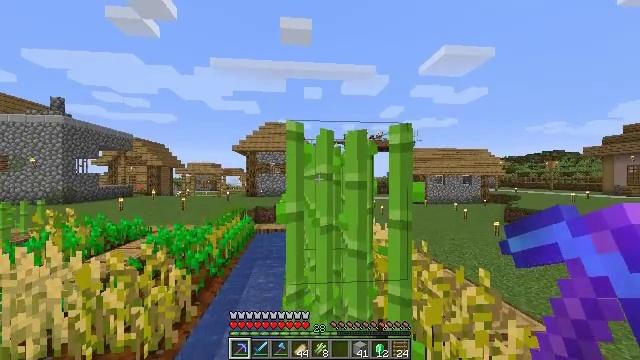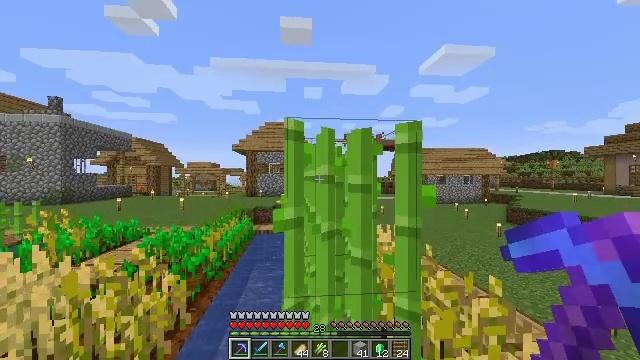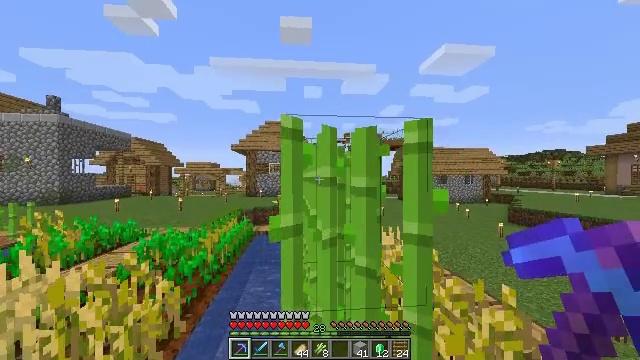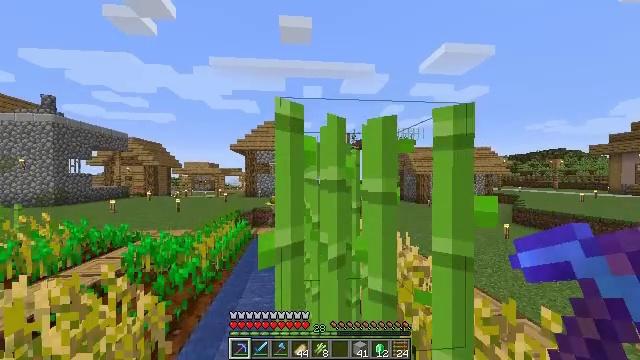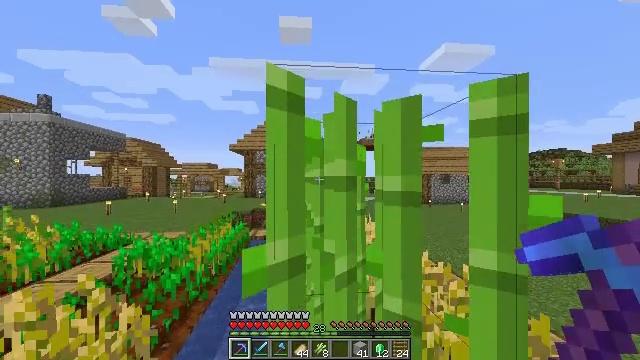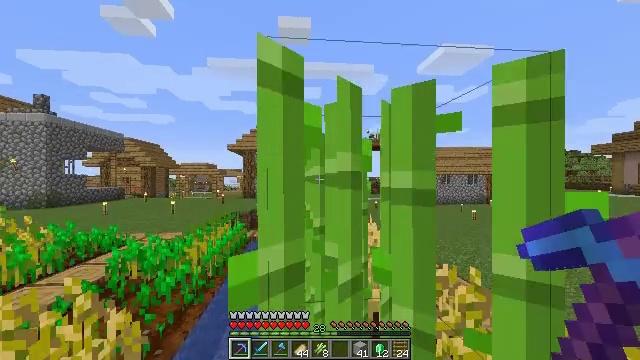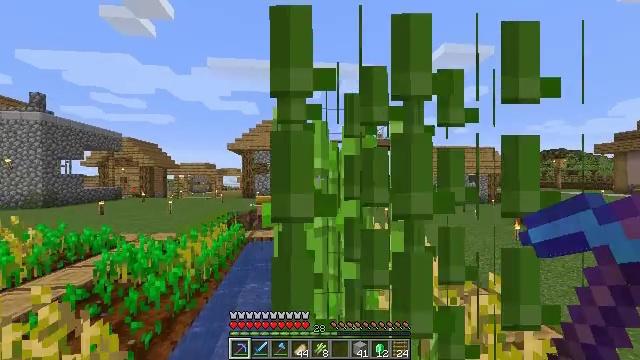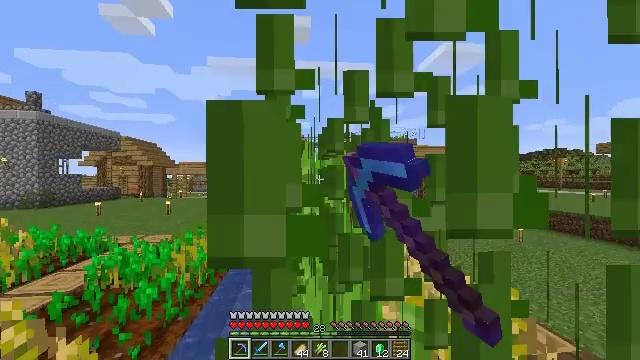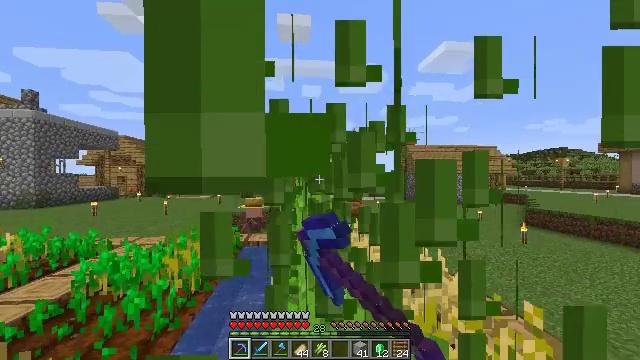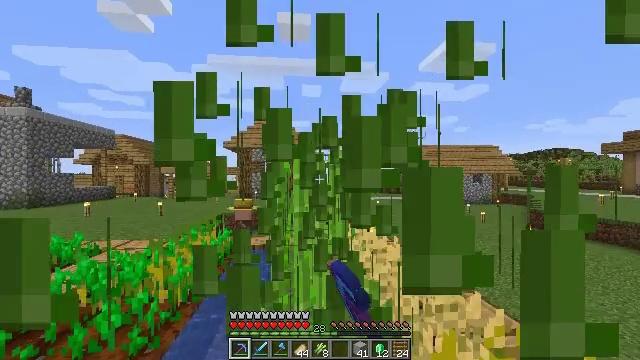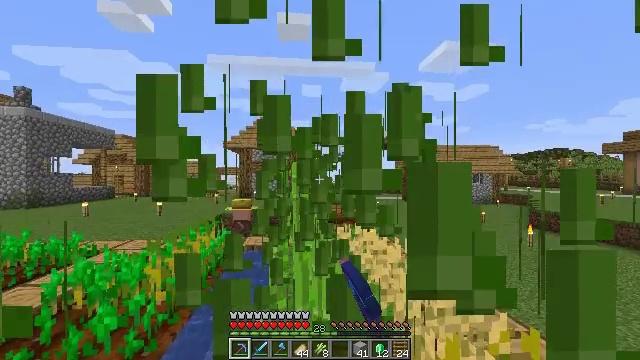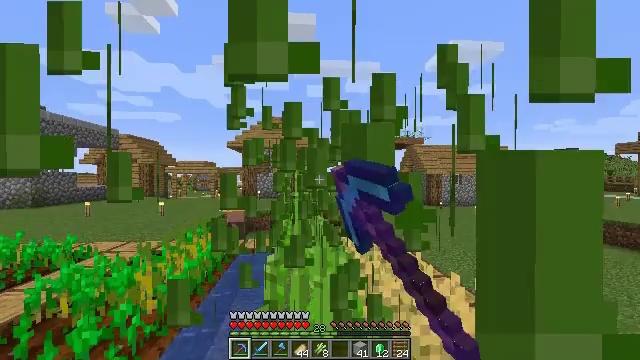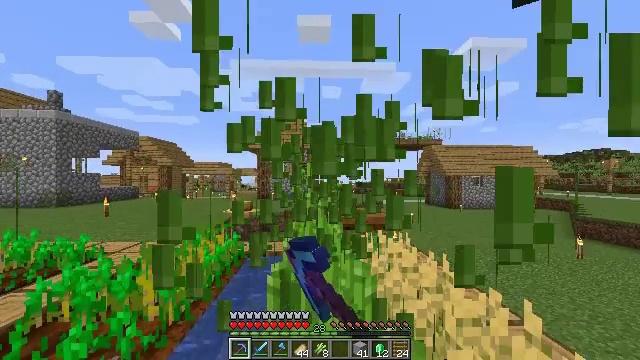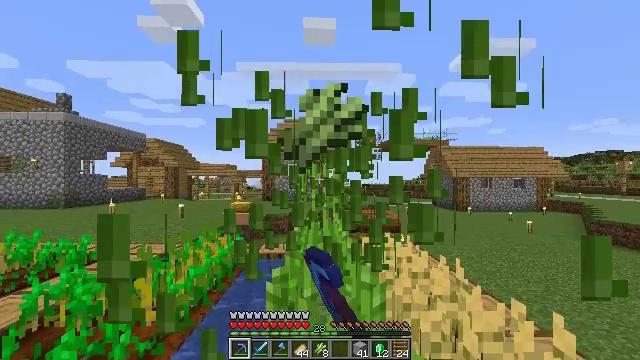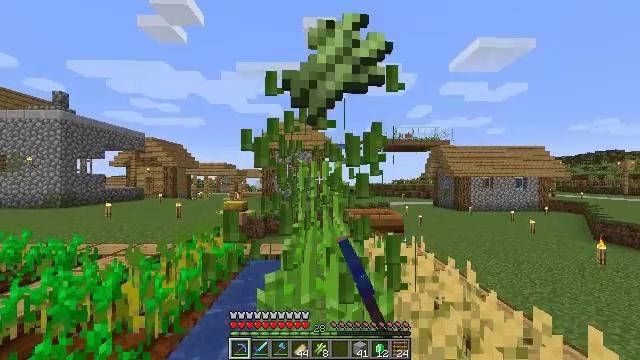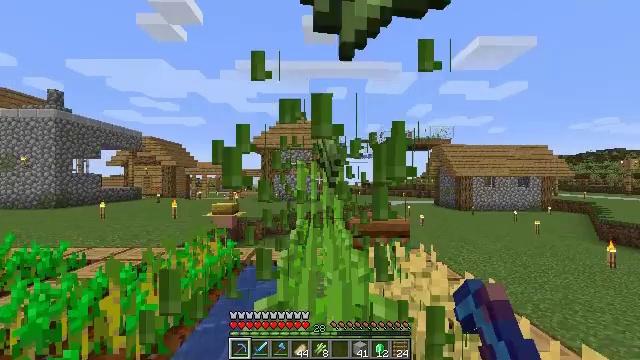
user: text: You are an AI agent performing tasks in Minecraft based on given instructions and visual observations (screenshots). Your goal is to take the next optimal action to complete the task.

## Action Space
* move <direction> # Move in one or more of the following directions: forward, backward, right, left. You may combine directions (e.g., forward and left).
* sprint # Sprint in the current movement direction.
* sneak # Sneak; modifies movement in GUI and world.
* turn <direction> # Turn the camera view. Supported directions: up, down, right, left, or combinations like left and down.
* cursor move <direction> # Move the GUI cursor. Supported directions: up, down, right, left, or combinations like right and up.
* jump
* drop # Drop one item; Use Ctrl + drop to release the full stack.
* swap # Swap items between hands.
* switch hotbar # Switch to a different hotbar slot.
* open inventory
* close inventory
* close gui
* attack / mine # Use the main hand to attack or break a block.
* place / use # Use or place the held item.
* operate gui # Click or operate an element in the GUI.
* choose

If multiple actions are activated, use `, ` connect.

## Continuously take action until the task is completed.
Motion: motion action
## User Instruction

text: Cut down the sugar cane stalks.
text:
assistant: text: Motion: move forward
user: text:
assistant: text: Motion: move forward
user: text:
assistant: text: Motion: move forward
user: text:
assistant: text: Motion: move forward
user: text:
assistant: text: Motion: move forward
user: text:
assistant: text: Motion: move forward, attack / mine
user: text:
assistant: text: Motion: move forward, attack / mine
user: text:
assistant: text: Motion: move forward, attack / mine
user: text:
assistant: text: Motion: move forward
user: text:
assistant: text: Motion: move forward, attack / mine
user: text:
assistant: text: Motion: move forward, turn left, attack / mine
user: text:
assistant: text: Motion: move forward, turn left, attack / mine
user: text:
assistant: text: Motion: move forward, turn left
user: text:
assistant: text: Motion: move forward
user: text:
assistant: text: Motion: move forward, attack / mine
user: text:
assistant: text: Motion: move forward, attack / mine
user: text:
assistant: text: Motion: move forward, turn right, attack / mine
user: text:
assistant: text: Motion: move forward, turn right
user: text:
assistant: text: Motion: move forward
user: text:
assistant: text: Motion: move forward, attack / mine
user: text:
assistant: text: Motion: move forward, attack / mine
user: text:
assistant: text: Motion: move forward, attack / mine
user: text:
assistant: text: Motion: move forward, turn left
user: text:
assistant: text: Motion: move forward
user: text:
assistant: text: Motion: move forward, turn left
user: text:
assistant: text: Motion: no_op